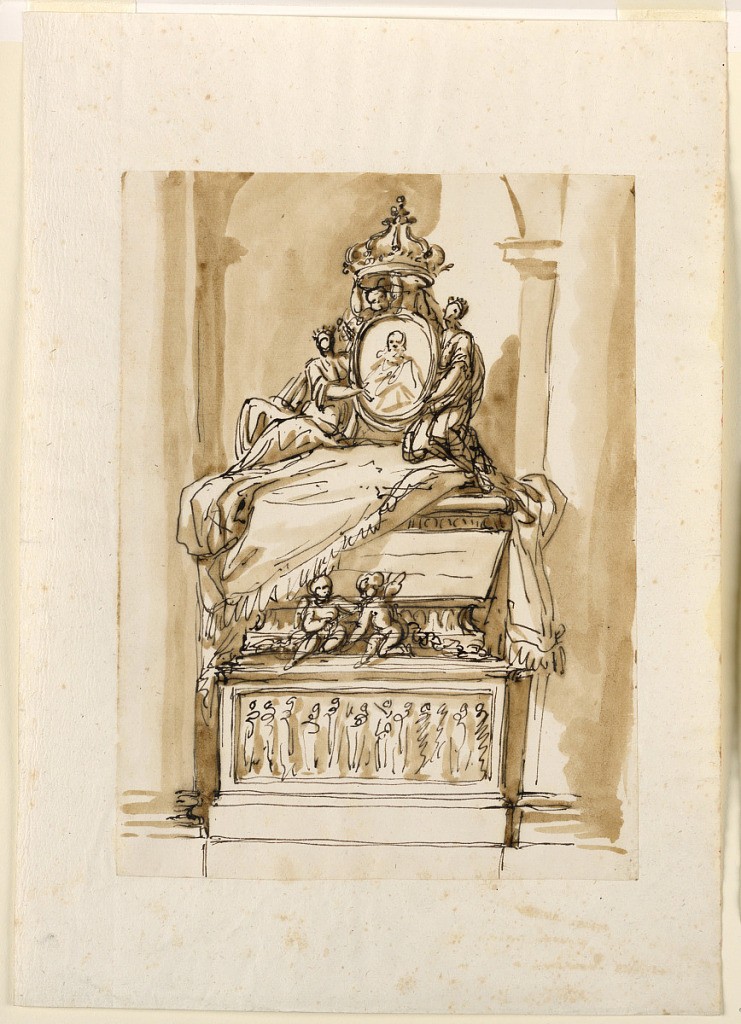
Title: Stuart Monument
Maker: Giuseppe Barberi, Italian, 1746–1809
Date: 1793
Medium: Pen and brown ink, brush and brown wash on lined off-white laid paper
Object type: Drawing
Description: The architectural setting is drawn correspondingly to the lower part of that in 1938-88-1339. The sarcophagus stands upon a pedestal, whose front panel is decorated with a relief. Two putti sit in the front of the sarcophagus, raising the central part of a garland. The inscription is intended for the front of the sarcophagus, which is mostly covered by a fringed cloth. On top is a medallion with the bust portrait of a bearded man, supported by two crowned female allegories. The left is sitting, the right kneeling. The latter helps with her right hand; the putti support the crown.